Question: When the user click on the disclosure button I perform a segue that push a new view
controller to the current navigation controller. the problem is when I pop the pushed
controller to get to the UITableView I found that the disclosure button is still in dark
blue!!! 'see attached image.'

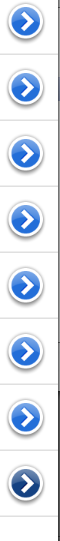
Answer: have you tryig with this, hope it will helps you.
'''
- (void)tableView:(UITableView *)tableView accessoryButtonTappedForRowWithIndexPath:(NSIndexPath *)indexPath {
[tableView reloadRowsAtIndexPaths:[NSArray arrayWithObject:indexPath] withRowAnimation:UITableViewRowAnimationNone];
[tableView selectRowAtIndexPath:indexPath animated:NO scrollPosition:UITableViewScrollPositionNone];
}
'''